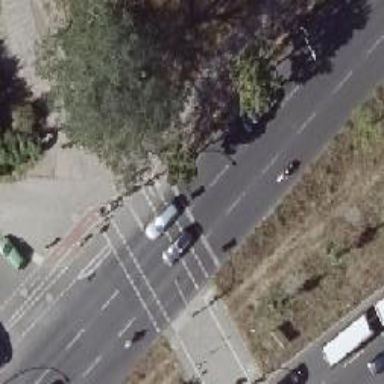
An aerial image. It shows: Road crossing with traffic signals.